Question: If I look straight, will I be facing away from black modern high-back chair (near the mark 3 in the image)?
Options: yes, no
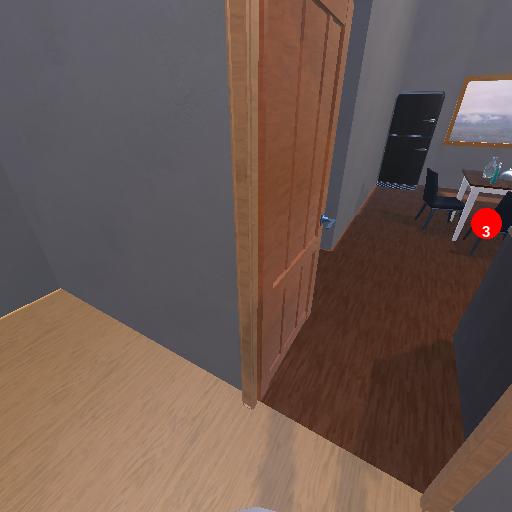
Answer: yes